Interaction volume radius: 10 \u00c5
Interaction volume height: 30 \u00c5
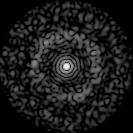
Disorder parameter: 0.8363